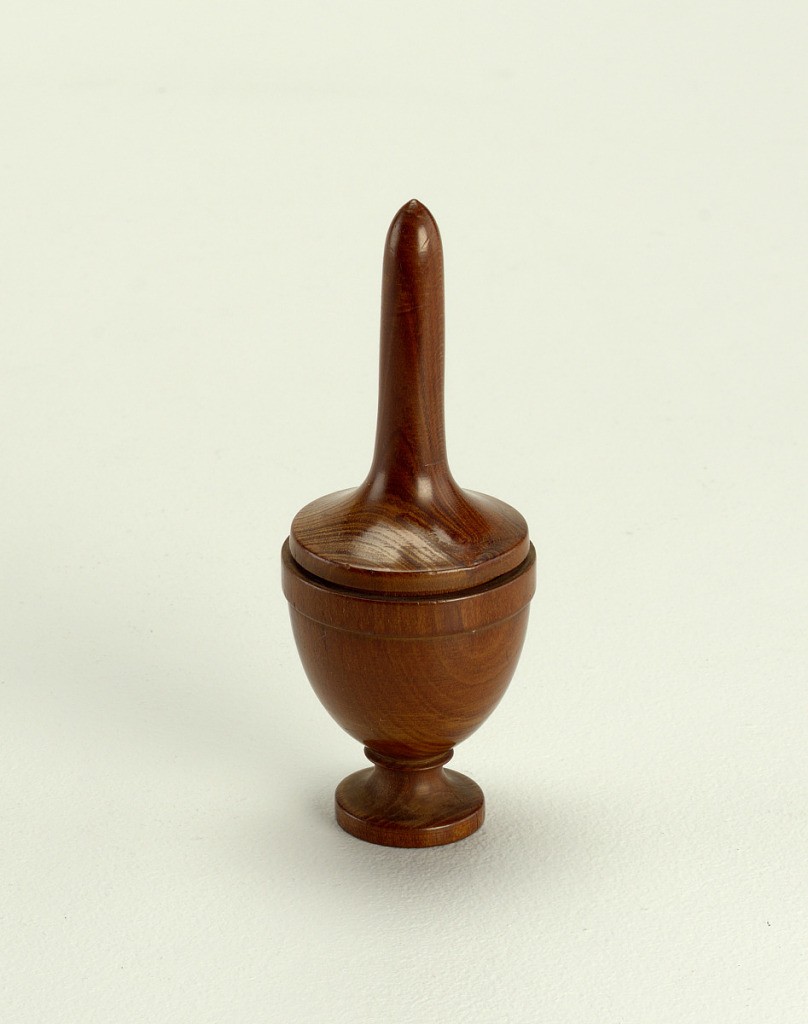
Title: measuring device
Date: early 19th century
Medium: wood, yew
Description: A silver-metal sphere upon which is fixed a rod marked with twelve equal numbered gradations. The vase-form screw-top case is fruitwood lined with black velvet. a= metal sphere b= bottom case c= top case???